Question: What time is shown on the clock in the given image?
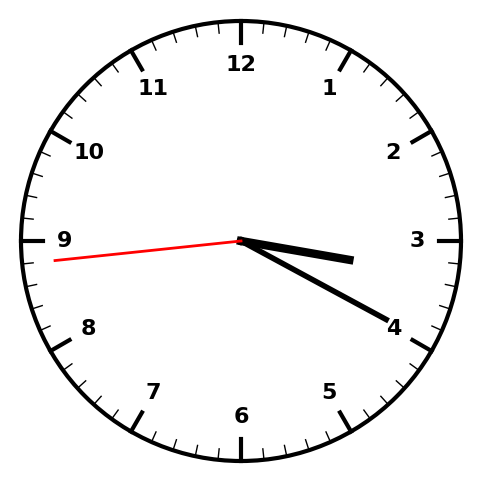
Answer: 03:19:44